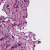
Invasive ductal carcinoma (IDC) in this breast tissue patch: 1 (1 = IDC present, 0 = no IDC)